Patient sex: M
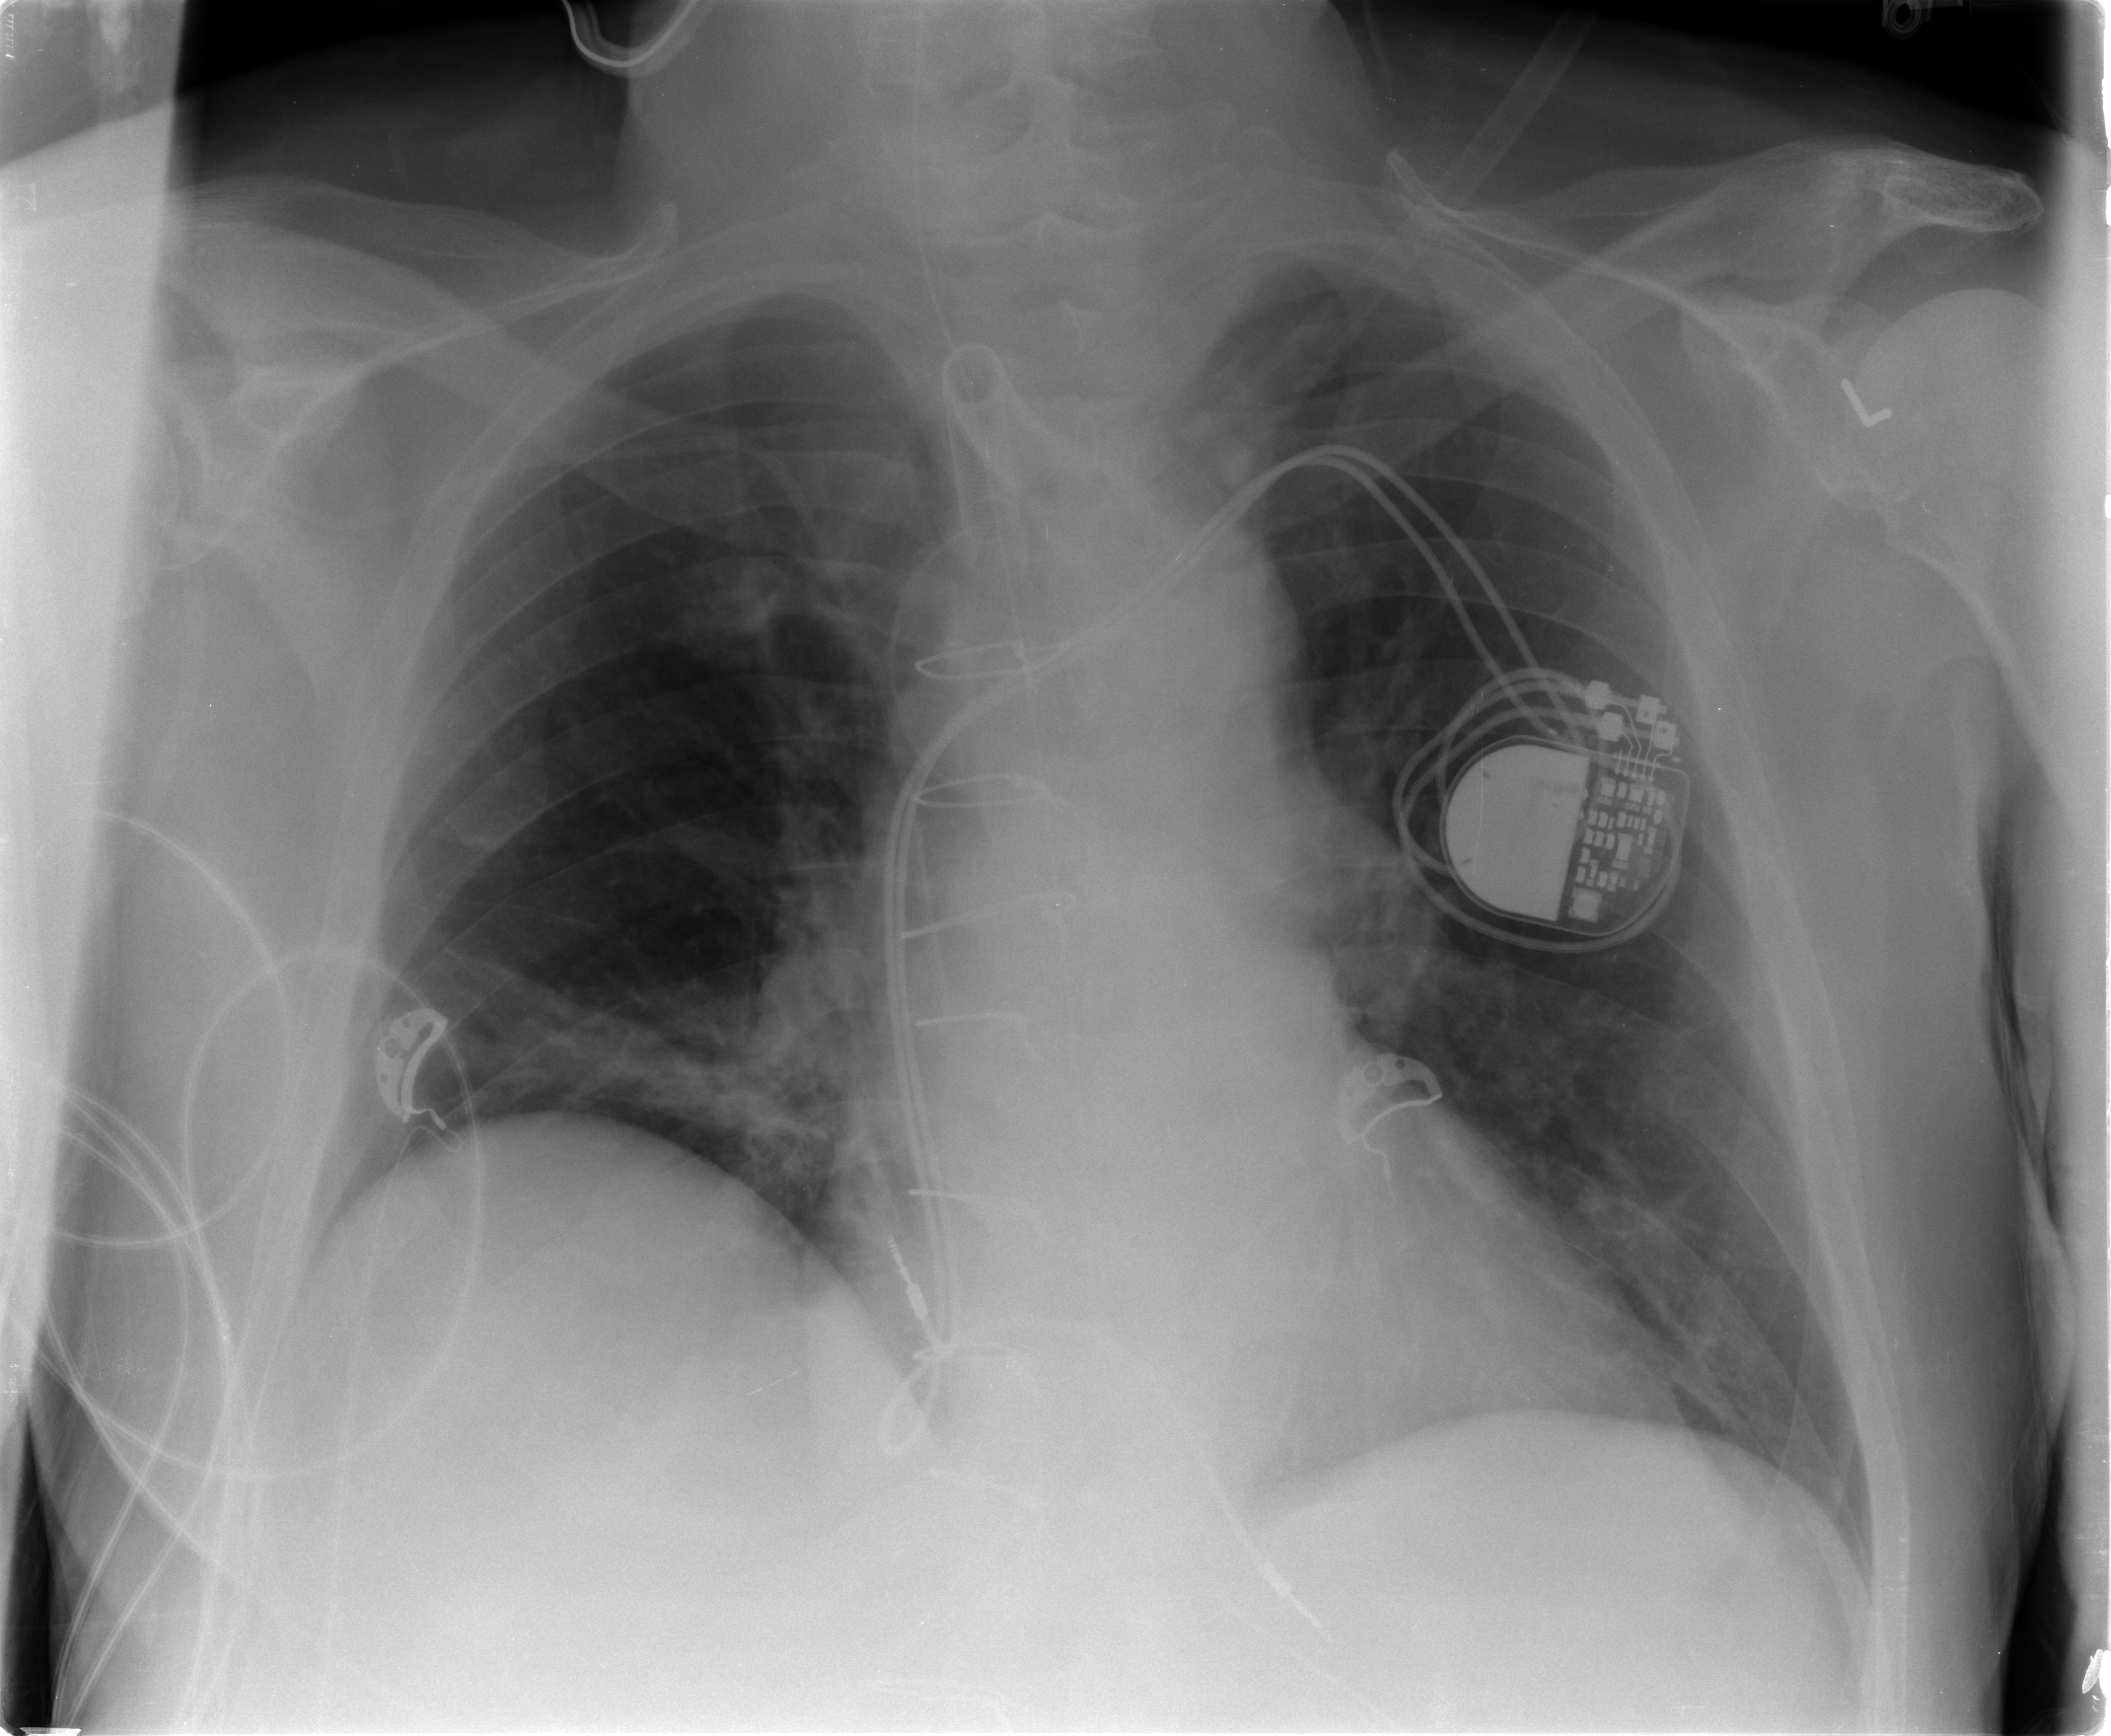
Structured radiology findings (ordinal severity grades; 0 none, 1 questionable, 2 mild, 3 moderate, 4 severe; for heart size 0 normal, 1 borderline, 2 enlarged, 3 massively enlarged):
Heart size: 0
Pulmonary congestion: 1
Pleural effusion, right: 0
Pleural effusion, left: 0
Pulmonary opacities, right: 2
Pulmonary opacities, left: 0
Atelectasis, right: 2
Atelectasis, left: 2